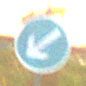
Verkehrszeichen: VorgeschriebeneVorbeifahrtLinks
Umgebung: Outdoor, Suburban
Tageszeit: SunriseSunset
Wetter: PartlyCloudy
Licht: Natural
Jahreszeit: NotSpecified
Kontrast: MediumContrast